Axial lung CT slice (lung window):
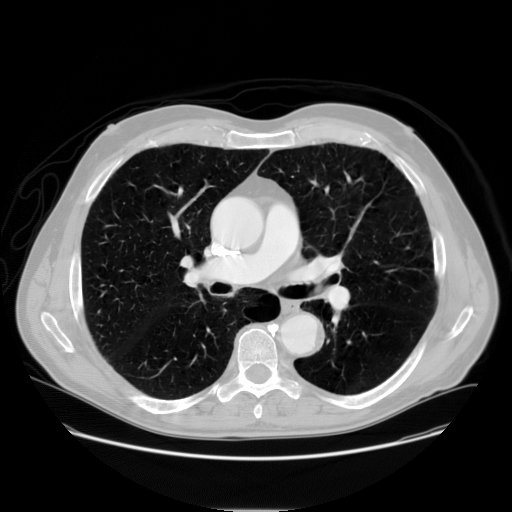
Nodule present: no